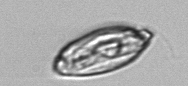
Label: Katodinium_or_Torodinium